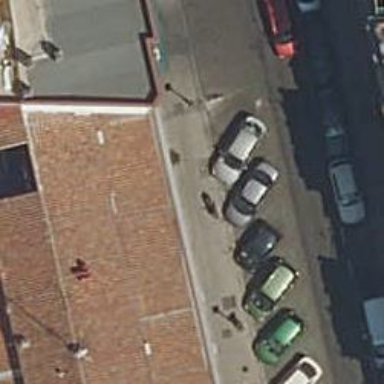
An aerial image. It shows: Beauty shop.